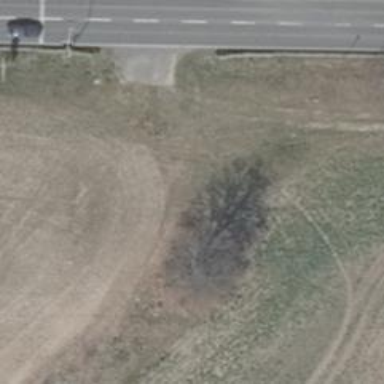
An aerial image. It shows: Grass track with Grade 4 tracktype.